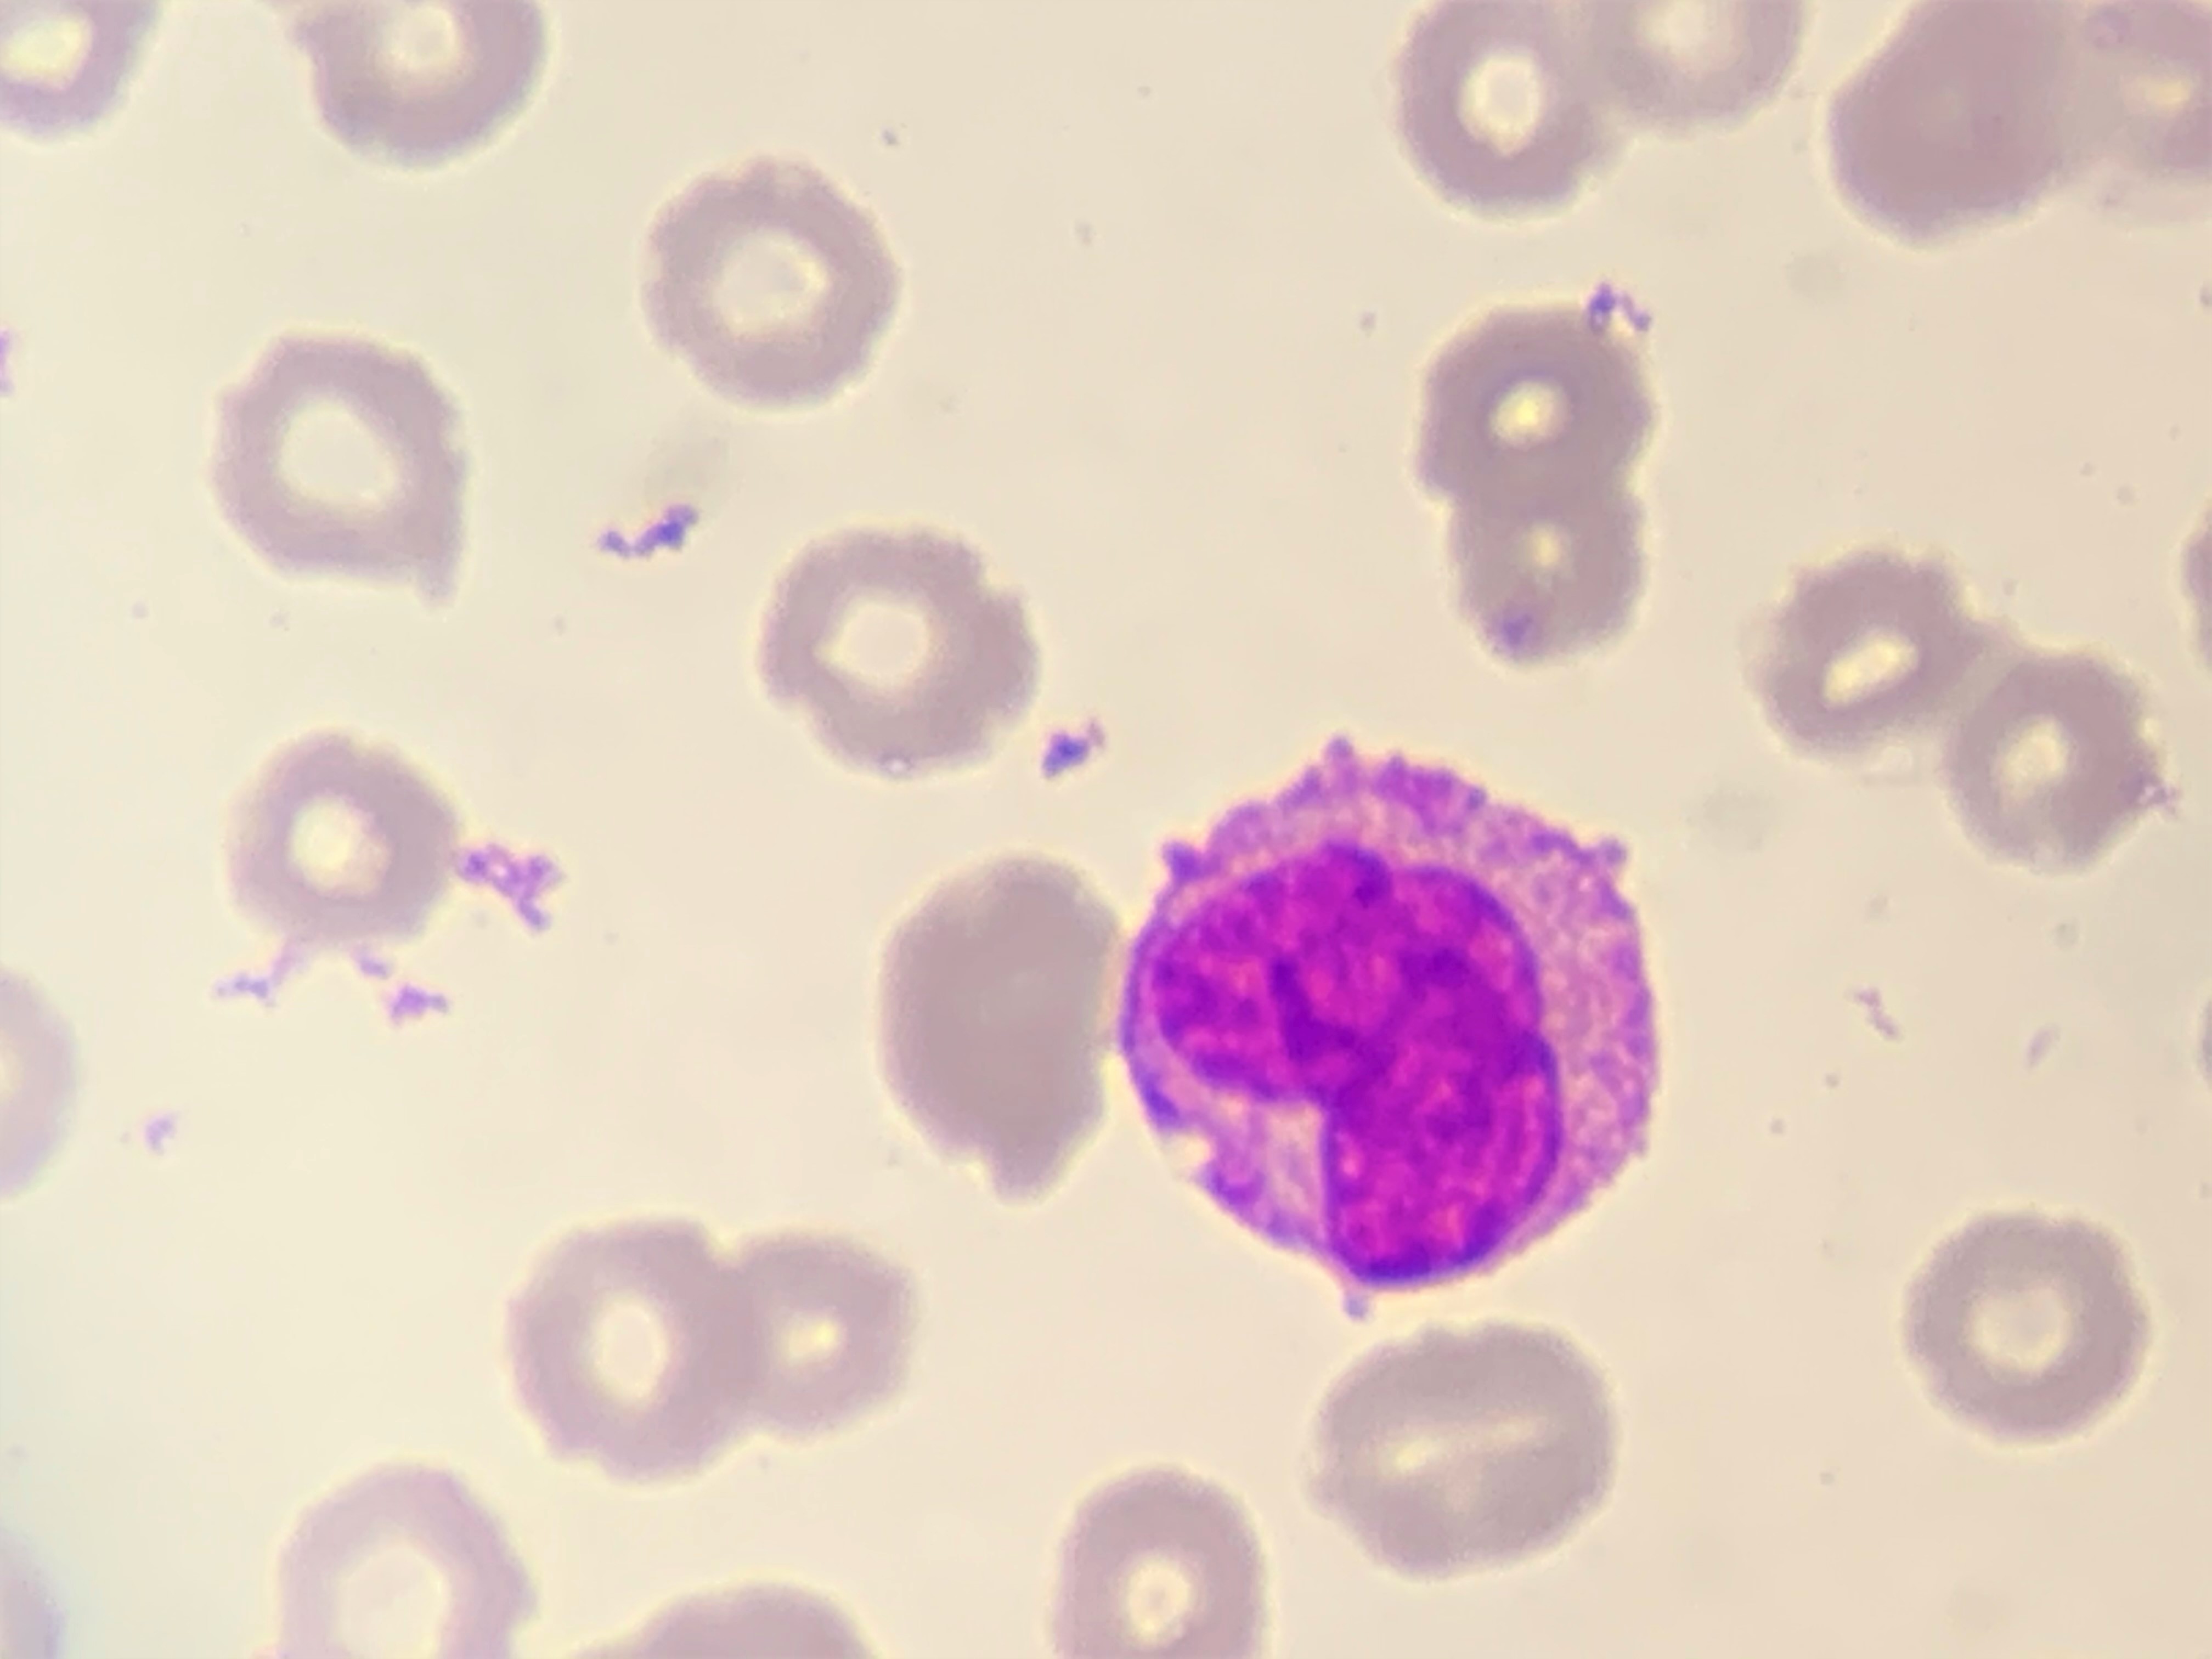
Cell type: MONOCYTES